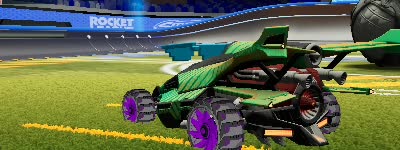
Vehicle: aftershock